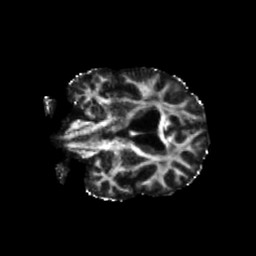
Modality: FA
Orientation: coronal
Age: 43
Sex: male
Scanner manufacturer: siemens
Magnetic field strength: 3 T
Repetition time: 5.47 s
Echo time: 0.0854 s